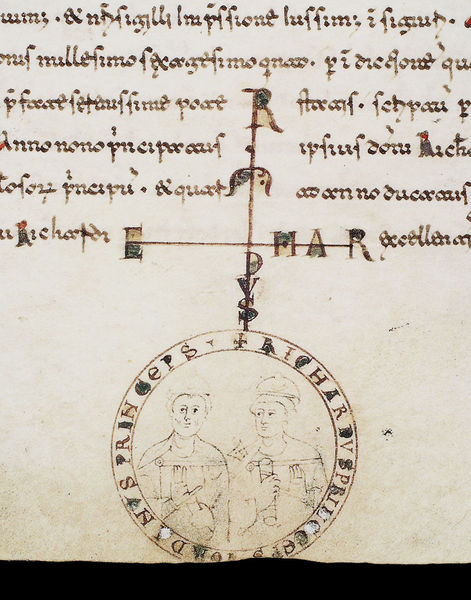
Titel: Regestrum ( aus Sant’ Angelo in Formis)
Institution: Montecassino, Archivio dell' Abbazia
Schlagwörter: hand, hut, hüte, kopfbedeckungen, männer, zeichen, zeichnung, leute, gesichter, mütze, mützen, bildnis, hände, porträt, blatt, rund, kopfbedeckung, schrift, zwei, rand, langweilig, tusche, buch, kreuz, richard, illustration, text, stempel, herrscher, tinte, mittelalter, schriftrolle, siegel, urkunde, handschrift, sigel, latein, schriftrollen, kompass, psalter, minuskel, reichenau, umlaufende schrift, schrigz